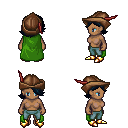
a pixel art fantasy rpg character, female body template, human, dark skin, green cape, teal pants, raven swoop hairstyle, leather cap, gold boots, four views (front, back, left, right), 2x2 character sprite sheet, small pixel art, hard edges, no anti-aliasing